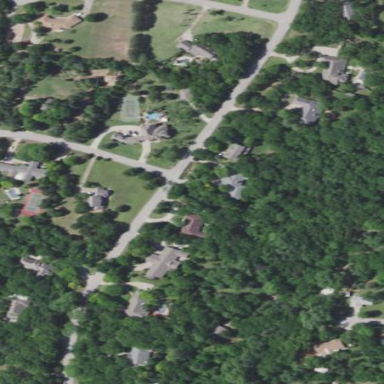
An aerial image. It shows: Residential area within neighborhood.